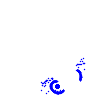
Particle: electron